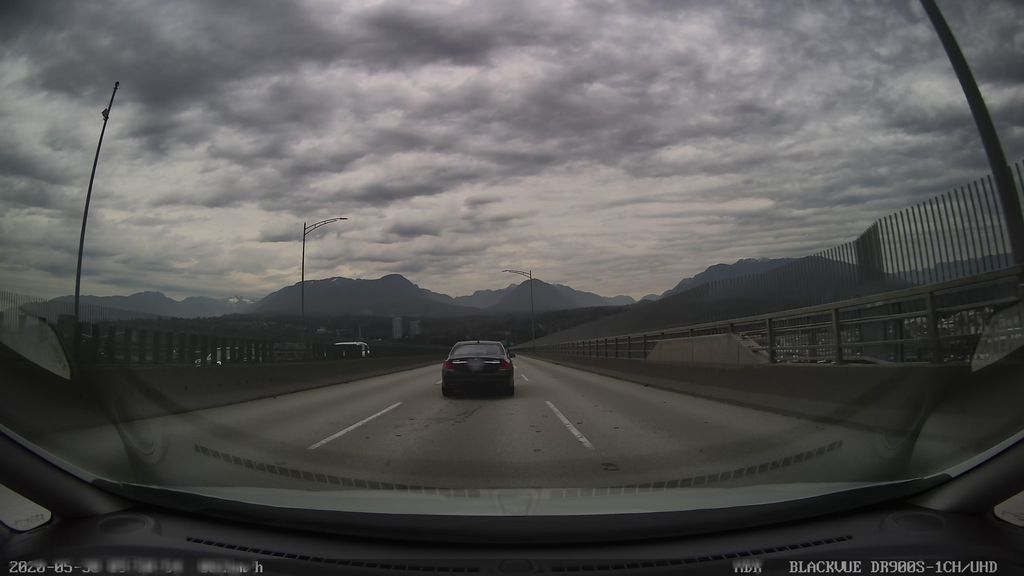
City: vancouver